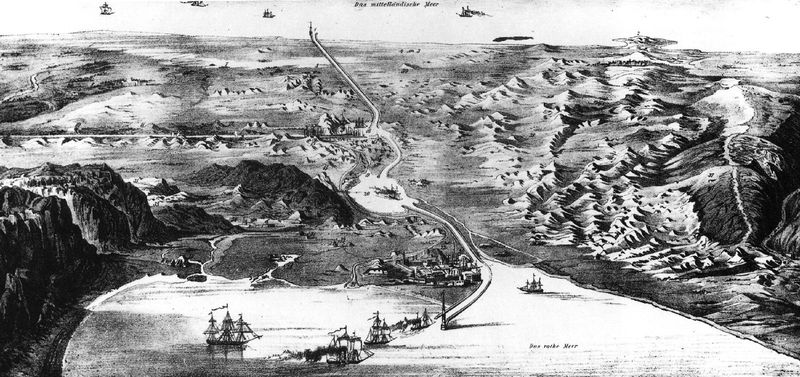
Titel: Suezkanal. Aus: Allgemeine Bauzeitung, Wien 22 (1857)
Künstler: Alois Negrelli
Schlagwörter: felsen, meer, fluss, landschaft, see, stadt, straße, haus, bach, horizont, häuser, hügel, flach, kanal, rauch, insel, land, boote, küste, schiff, schiffe, schrift, segel, segelschiffe, fahnen, italien, segelschiff, berge, gebirge, dorf, vogelperspektive, hafen, bucht, panorama, draufsicht, druck, stich, schwarzweiß, wimpel, landzunge, karte, landkarte, städte, flüsse, mittelmeer, altes bild, 17. jahrhundert